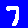
Digit: 7